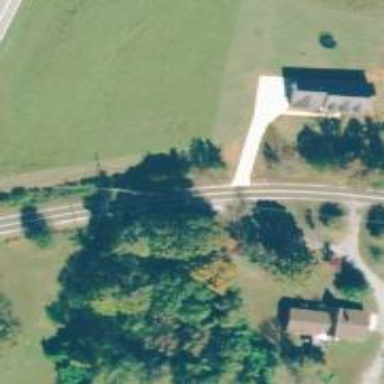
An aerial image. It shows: Driveway.